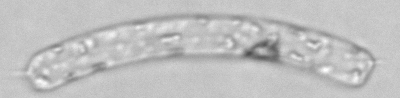
Label: Guinardia_striata